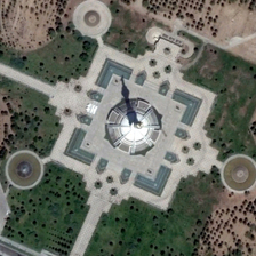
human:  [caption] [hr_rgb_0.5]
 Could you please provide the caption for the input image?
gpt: There is a round building in the center of the square square

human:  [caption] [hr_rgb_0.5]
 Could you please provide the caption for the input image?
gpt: In the center of a square is a round building

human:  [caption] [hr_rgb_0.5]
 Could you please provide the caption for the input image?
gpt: In the center of a square is a building Round

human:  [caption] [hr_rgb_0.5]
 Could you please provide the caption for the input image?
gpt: The center of a circle

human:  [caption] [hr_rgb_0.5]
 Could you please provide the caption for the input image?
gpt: A circle is a square in the center of a building